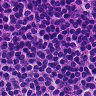
Metastatic tissue present: no